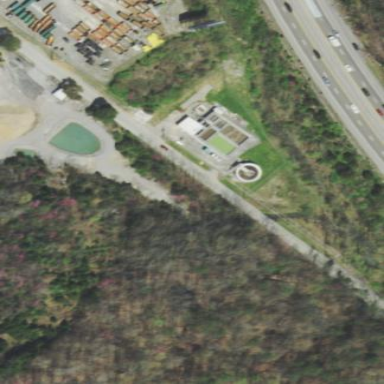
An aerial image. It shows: Wastewater plant.